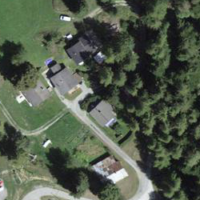
EUNIS habitat code: 43
Species observed at this site:
Astrantia major
Aglais io
Aglais urticae
Vanessa cardui
Primula veris